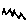
Label: zigzag